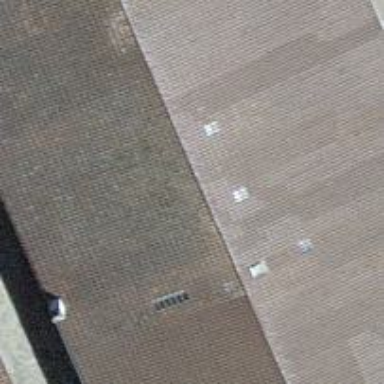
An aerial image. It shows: Warehouse building.